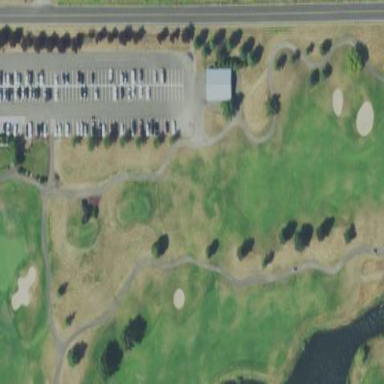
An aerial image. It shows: Well-manicured mown grass area used as golf fairway.